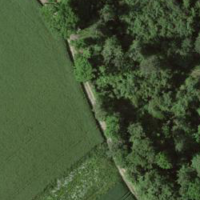
EUNIS habitat code: 52
Species observed at this site:
Oriolus oriolus
Fringilla coelebs
Sylvia atricapilla
Erithacus rubecula
Turdus merula